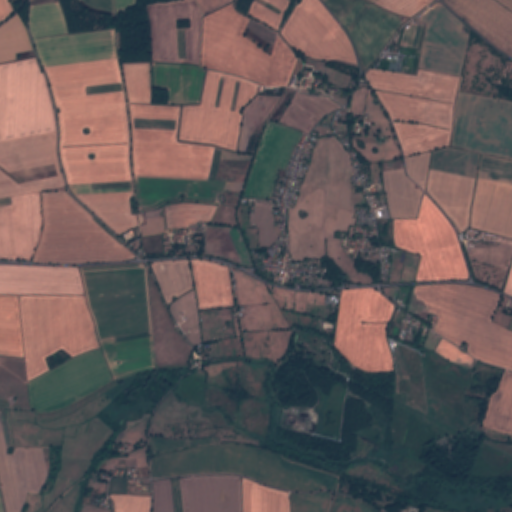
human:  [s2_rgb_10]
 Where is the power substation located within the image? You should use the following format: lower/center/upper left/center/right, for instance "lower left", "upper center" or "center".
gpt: The power substation is located in the lower right of the image.
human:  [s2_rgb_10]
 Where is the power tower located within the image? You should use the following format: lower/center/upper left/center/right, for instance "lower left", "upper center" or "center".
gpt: The power tower is located in the lower right of the image.
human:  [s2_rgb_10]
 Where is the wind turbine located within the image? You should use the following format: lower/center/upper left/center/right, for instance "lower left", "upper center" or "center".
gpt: The wind turbine is located in the center of the image.
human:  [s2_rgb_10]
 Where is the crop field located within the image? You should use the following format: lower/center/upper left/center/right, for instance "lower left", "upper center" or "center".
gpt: There is no crop field in the image.